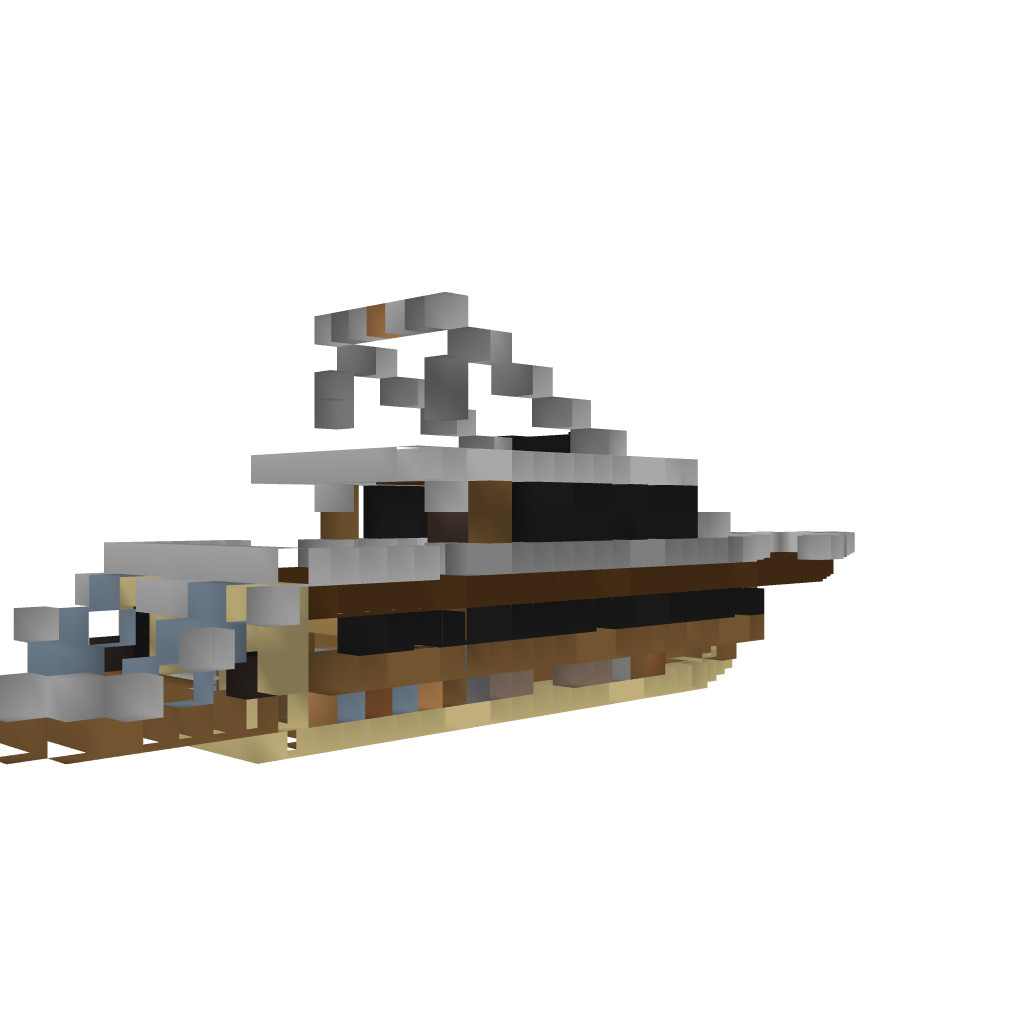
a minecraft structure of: luxury yacht